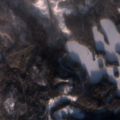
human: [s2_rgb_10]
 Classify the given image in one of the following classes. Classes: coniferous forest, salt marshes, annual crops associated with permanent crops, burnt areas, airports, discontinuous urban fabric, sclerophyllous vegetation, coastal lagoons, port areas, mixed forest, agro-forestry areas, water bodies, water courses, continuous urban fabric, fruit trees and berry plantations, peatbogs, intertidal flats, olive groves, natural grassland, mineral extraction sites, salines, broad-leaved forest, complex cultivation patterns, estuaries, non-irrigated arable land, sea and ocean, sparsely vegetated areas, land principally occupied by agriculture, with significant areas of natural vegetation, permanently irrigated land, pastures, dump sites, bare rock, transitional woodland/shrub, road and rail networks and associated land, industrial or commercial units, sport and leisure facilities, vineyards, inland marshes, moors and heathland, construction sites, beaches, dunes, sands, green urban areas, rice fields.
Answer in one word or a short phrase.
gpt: coniferous forest, mixed forest, water bodies